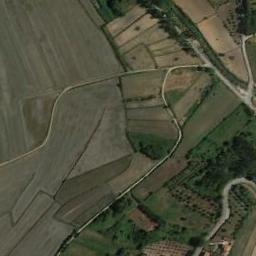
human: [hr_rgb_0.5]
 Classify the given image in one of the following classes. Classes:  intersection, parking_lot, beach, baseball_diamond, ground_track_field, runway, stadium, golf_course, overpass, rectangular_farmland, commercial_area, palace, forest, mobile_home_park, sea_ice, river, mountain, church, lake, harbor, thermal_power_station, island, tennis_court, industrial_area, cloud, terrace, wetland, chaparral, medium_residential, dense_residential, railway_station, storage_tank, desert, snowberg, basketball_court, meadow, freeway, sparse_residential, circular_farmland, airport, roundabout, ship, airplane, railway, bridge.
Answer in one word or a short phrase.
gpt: terrace